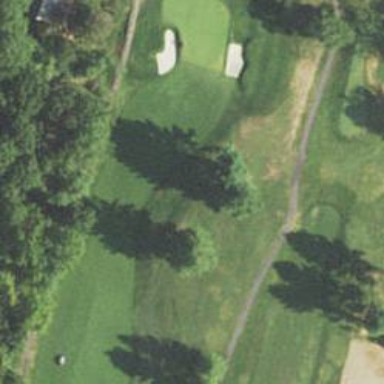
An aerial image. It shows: Golf fairway in the image.